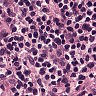
Metastatic tissue present: no